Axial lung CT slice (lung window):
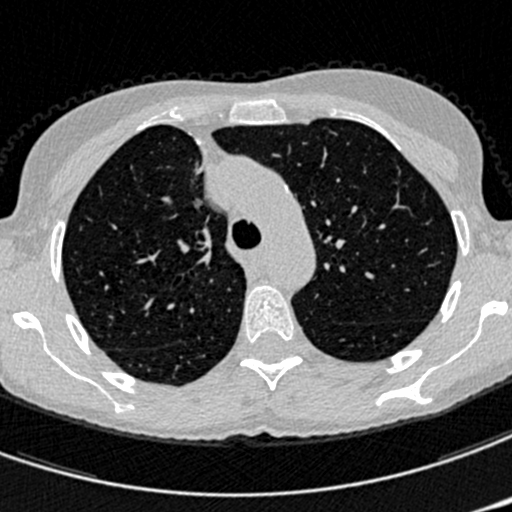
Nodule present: no